Field crop: maize
Growth stage: 2
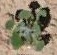
Species: chenopodium